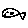
Label: fish